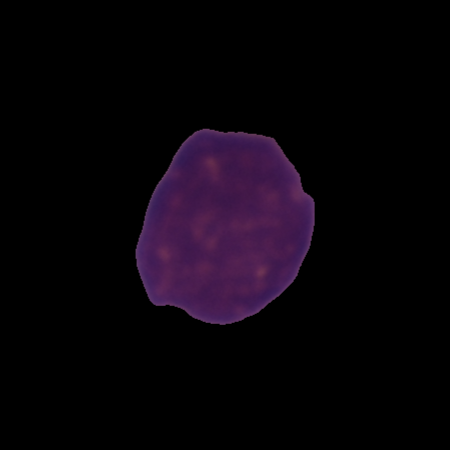
Label: healthy